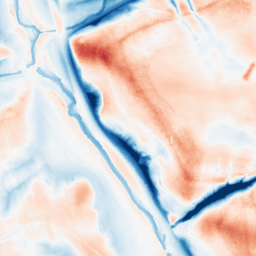
Category: trend_removal
Decomposition family: local_polynomial
Decomposition parameters: window_size: 51
degree: 3
Upsampling method: bicubic_16x
Upsampling parameters: scale: 16
Upsampling scale: 16